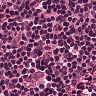
Metastatic tissue present: no